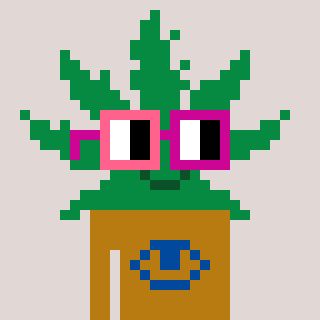
a pixel art character with square pink and red glasses, a weed-shaped head and a gold-colored body on a warm background